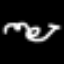
Label: squiggle